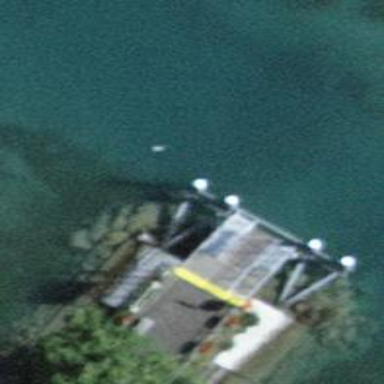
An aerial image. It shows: Ferry terminal.